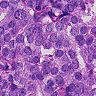
Metastatic tissue present: yes